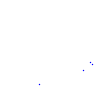
Particle: proton